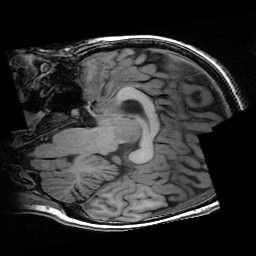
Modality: T1w
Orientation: sagittal
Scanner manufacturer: ge
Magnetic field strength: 3 T
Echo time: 0.00318 s